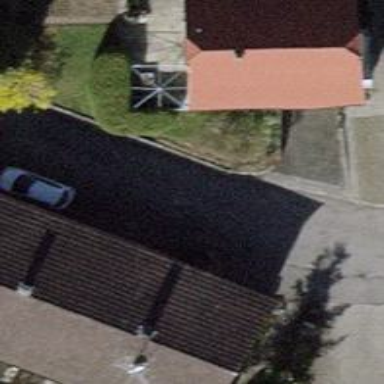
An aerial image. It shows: Building with pitched roof.